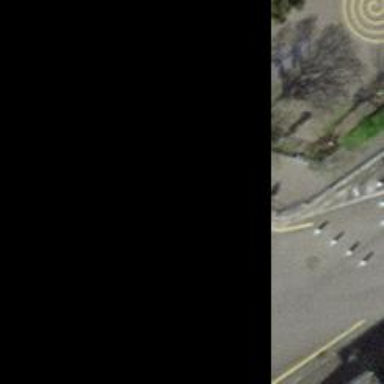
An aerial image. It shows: Zebra crossing for pedestrians.